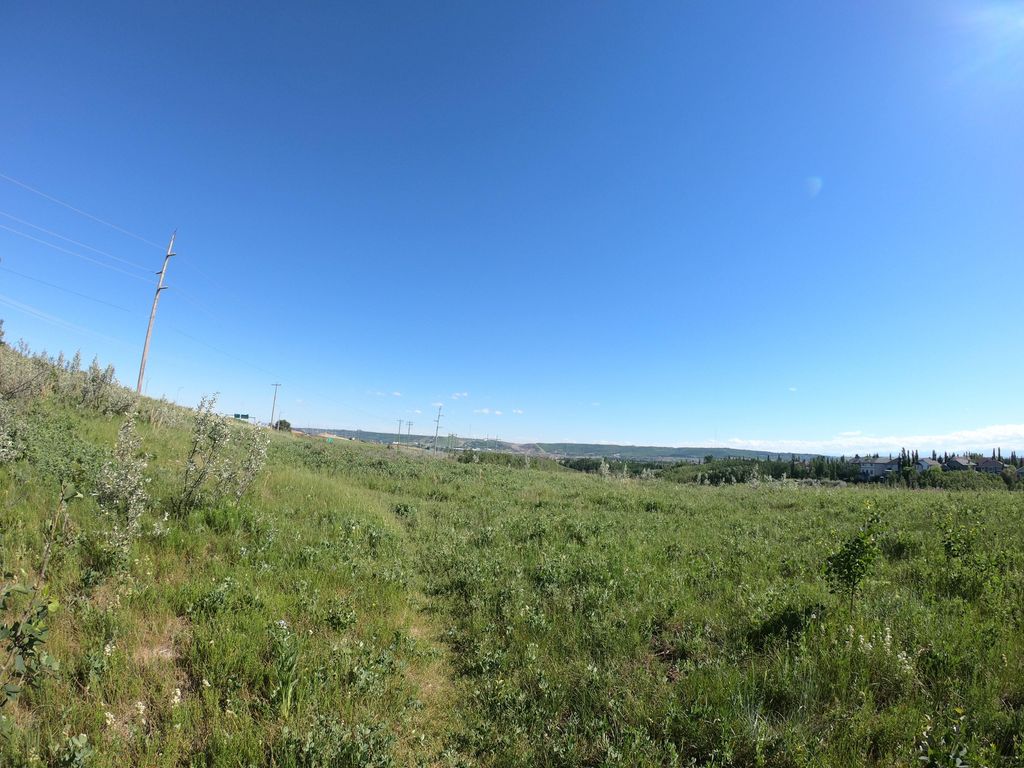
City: calgary